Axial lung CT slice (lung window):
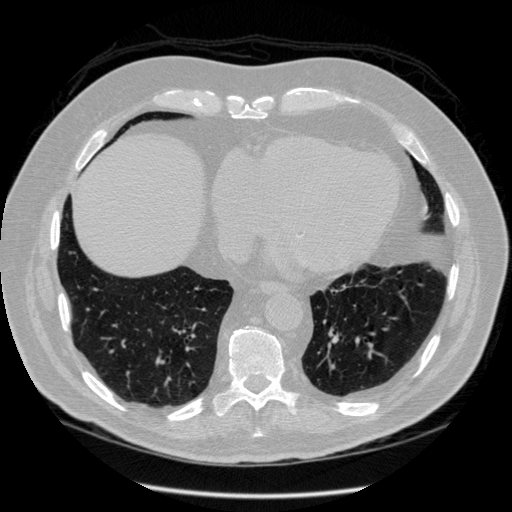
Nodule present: no